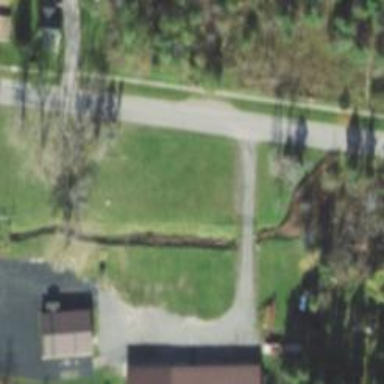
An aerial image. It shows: Driveway.